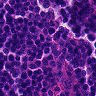
Metastatic tissue present: no